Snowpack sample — Rabbit Ears Pass, Jackson County, Colorado, USA (12/17/25, 1:08 PM MST)
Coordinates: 40.387, -106.625
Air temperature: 34 °F
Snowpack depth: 46 cm
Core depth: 20 cm
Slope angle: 6°, slope face: 165°
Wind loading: medium
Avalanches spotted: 0
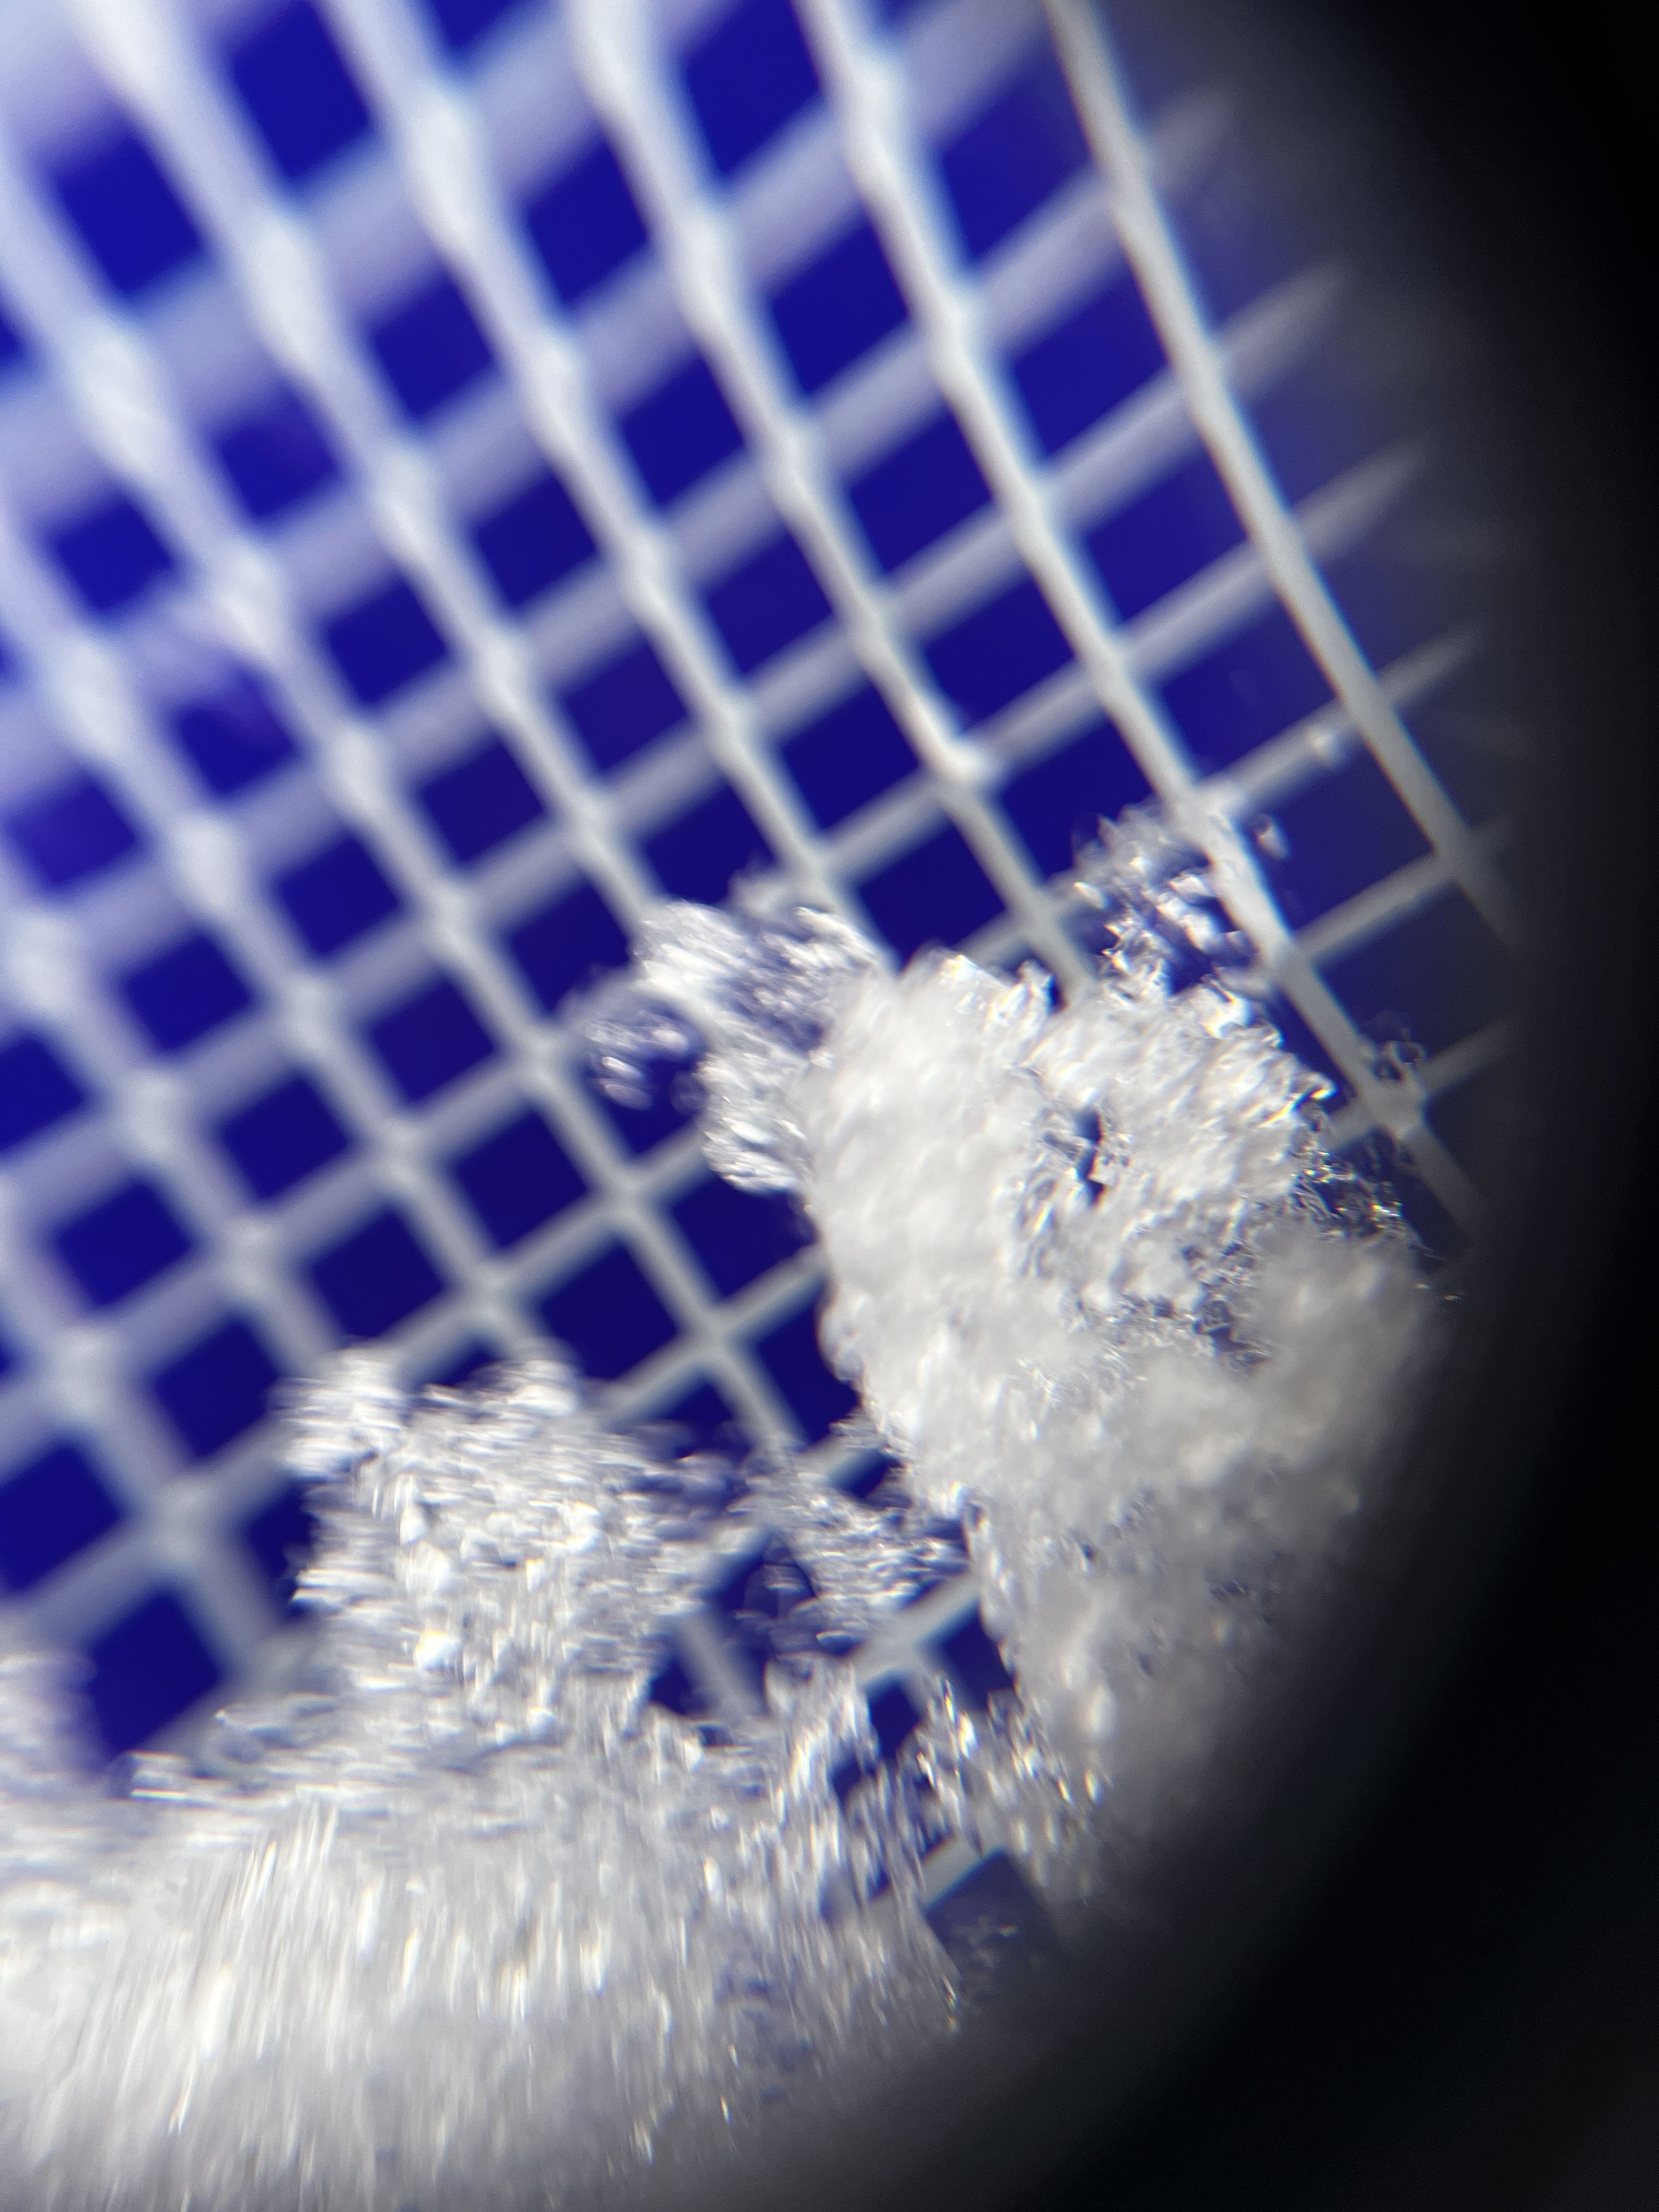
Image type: magnified_profile
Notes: No avalanches spotted nearby, although collected in a meadowy area with minimal risk on this face of the pass.